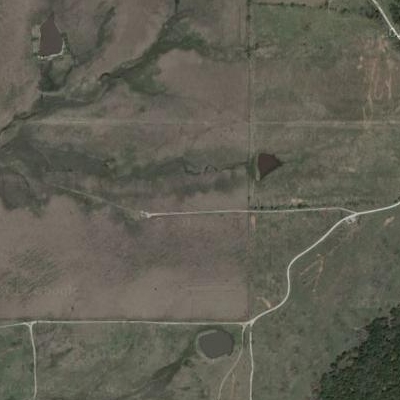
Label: aGrass